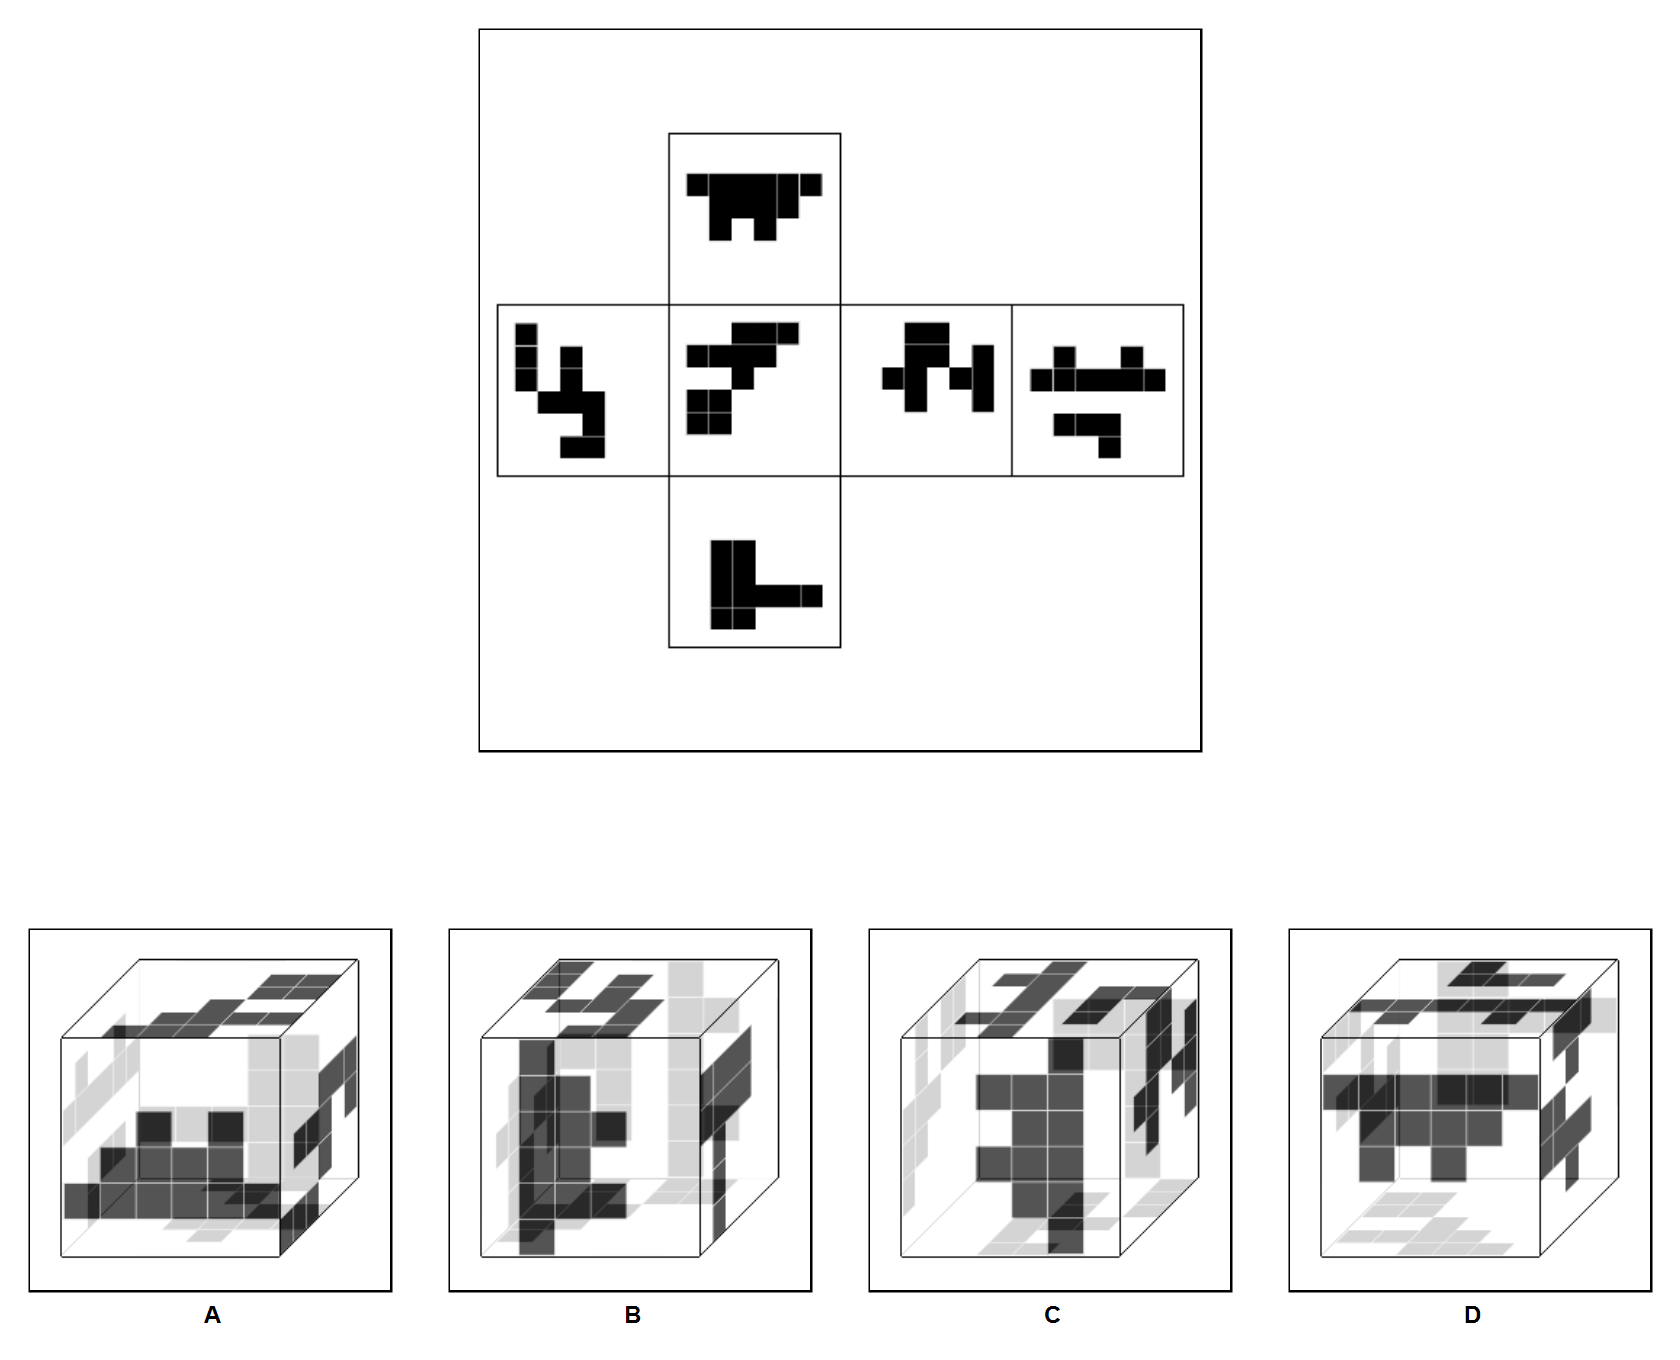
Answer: D